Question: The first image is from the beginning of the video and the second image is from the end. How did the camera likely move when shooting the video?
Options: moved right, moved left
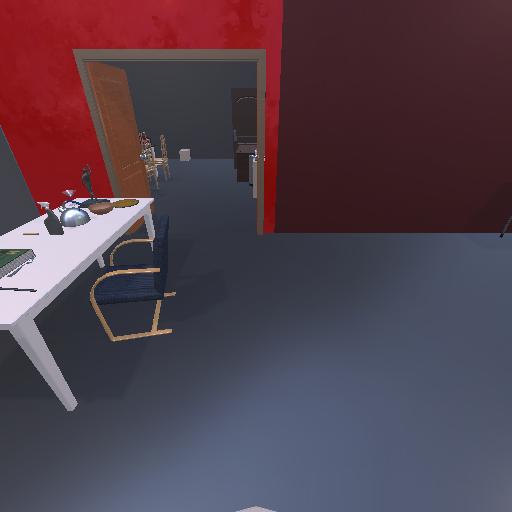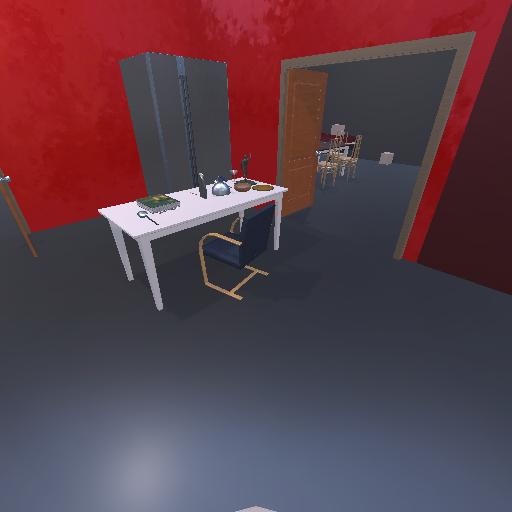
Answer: moved right